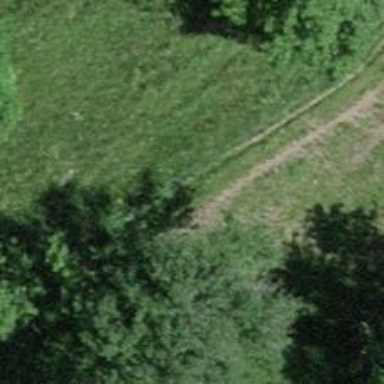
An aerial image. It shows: Path.